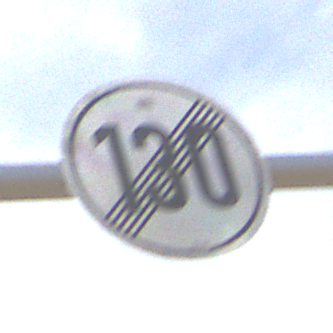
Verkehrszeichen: EndeGeschwindigkeit130
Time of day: MorningAfternoon
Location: Outdoor (Suburban)
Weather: PartlyCloudy
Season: NotSpecified
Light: Natural